Interaction volume radius: 10 \u00c5
Interaction volume height: 25 \u00c5
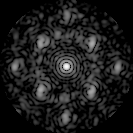
Disorder parameter: 0.5216